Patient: sex F, age 61
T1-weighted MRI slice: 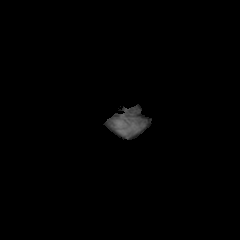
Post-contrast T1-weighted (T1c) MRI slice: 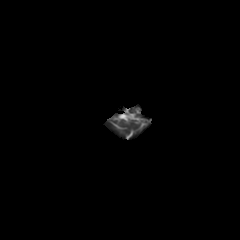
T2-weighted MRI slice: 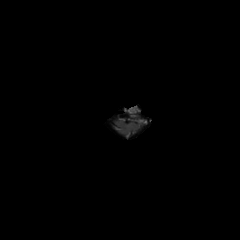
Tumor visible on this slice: no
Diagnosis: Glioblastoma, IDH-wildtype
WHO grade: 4